Question: I have a drop down menu and when you hover over an option it shows the submenu, but then when you move the cursor down; sometimes the rest of the menu will hide. I have noticed there is a little bit of space (margin? border?) underneath that I am assuming is the culprit unless someone can tell me differently.
Below is an image to show what I mean; there is a small gap between the two options and I am assuming when you make the cursor go over that point it comes off "hover" and hides it
Any help would be greatly appreciated.

'''
.menu ul { margin = ..;}
'''
The above code makes the margin bigger, however even when it is set to 0 it still seems to be there..
This is my HTML for the menu
'''
<td align="center" bgcolor="#666666">
<div class="menu" align="center">
<ul>
<li><a href="/barequipment" class="dropmenutext">Bar Equipment</a>
<ul>
<li><a href="/barequipment/tills">Tills</a></li>
<li><a href="/barequipment/furniture">Bar Furniture</a></li>
<li><a href="/barequipment/sundries">Bar Sundries</a></li>
...
</div></td>
'''
This is the Css for the menu class
'''
@charset "utf-8";
* {
margin: 0px; padding: 0px;
}
.menu {
margin: 0px;
text-align: center;
background: #efefef;
padding: 0px;
}
.menu ul ul {
display: none;
}
.menu ul li:hover > ul {
display: block;
}
.menu ul {
background: #efefef;
padding: 0;
list-style: none;
position: relative;
display: inline-table;
margin: 0px;
}
.menu ul:after {
content: "";
clear: both;
display: block;
}
.menu ul li {
float: left;
}
.menu ul li:hover {
background: #999;
}
.menu ul li:hover a {
color: #fff;
}
.menu ul li a {
display: block;
padding: 10px;
color: #757575;
text-decoration:none;
}
.menu ul ul {
background: #efefef;
padding: none;
position: absolute;
top: 100%; /* ?? */
}
.menu ul ul li {
float: none;
border-top: 0px solid #6b727c;
border-bottom: 0px solid pink;
position: relative;
}
.menu ul ul li a {
padding: 10px;
color:#fff;
display: block;
}
.menu ul ul li a:hover {
background: red;
}
.menu ul ul ul {
position: absolute;
left: 100%;
top:0;
padding: 0;
}
.menu ul ul ul li {
float: none;
border-top: 0px solid #6b727c;
border-bottom: 0px solid pink;
position: relative;
}
.menu ul ul ul li a {
padding: 10px;
color: #fff;
}
.menu ul ul ul li a:hover {
background: red; */
}
.menu ul ul ul ul {
position: absolute;
left: 100%;
}
'''
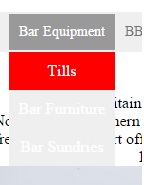
Answer: see the jsfiddle: <URL>
try this css:
'''
@charset "utf-8";
* {
margin: 0px; padding: 0px;
}
.menu {
background: none repeat scroll 0 0 #efefef;
height: 50px;
line-height: 50px;
margin: 0;
padding: 0;
text-align: center;
}
.menu ul ul {
display: none;
}
.menu ul li:hover > ul {
display: block;
}
.menu ul {
height: 50px;
line-height: 50px;
list-style: outside none none;
margin: 0;
padding: 0;
position: relative;
text-align: center;
}
.menu ul:after {
content: "";
clear: both;
display: block;
}
.menu ul li {
float: left;
padding: 0 10px;
}
.menu ul li:hover {
background: #999;
}
.menu ul li:hover a {
color: #fff;
}
.menu ul li a {
color: #757575;
display: block;
text-decoration: none;
}
.menu ul ul {
background: none repeat scroll 0 0 #efefef;
padding: 0;
position: absolute;
top: 100%;
}
.menu ul ul li {
border-bottom: 0 solid pink;
border-top: 0 solid #6b727c;
float: none;
margin: 0;
padding: 0;
position: relative;
}
.menu ul ul li a {
padding: 10px;
color:#fff;
display: block;
}
.menu ul ul li a:hover {
background: red;
}
.menu ul ul ul {
position: absolute;
left: 100%;
top:0;
padding: 0;
}
.menu ul ul ul li {
float: none;
border-top: 0px solid #6b727c;
border-bottom: 0px solid pink;
position: relative;
}
.menu ul ul ul li a {
color: #fff;
}
.menu ul ul ul li a:hover {
background: red; */
}
.menu ul ul ul ul {
position: absolute;
left: 100%;
}
'''